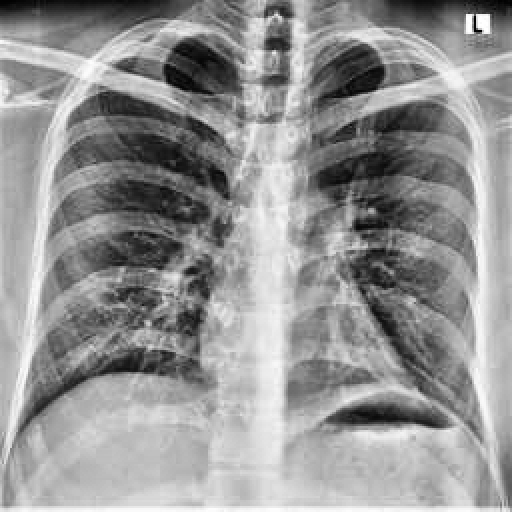
Finding: NORMAL